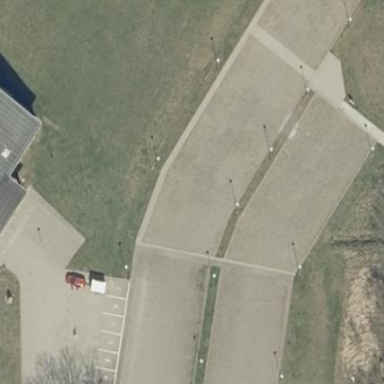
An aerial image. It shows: Parking area with grass paver surface.